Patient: sex F, age 71
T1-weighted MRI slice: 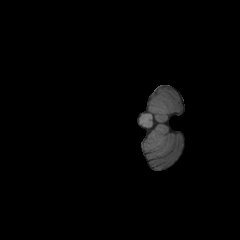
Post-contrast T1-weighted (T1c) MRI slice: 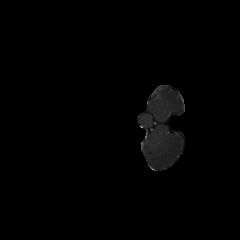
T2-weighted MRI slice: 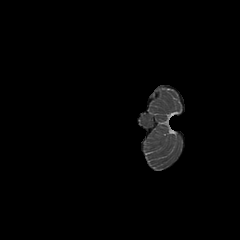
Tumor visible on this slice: no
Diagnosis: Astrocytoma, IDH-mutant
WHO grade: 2